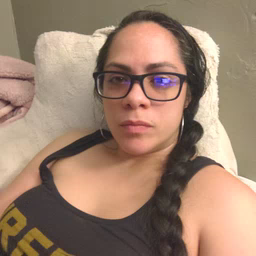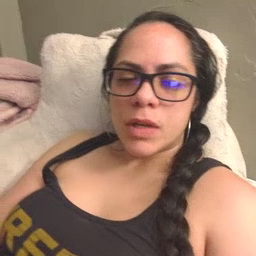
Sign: bed